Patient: sex F, age 82
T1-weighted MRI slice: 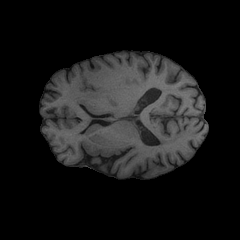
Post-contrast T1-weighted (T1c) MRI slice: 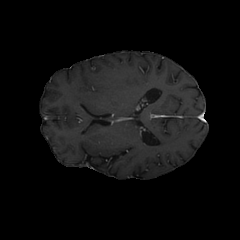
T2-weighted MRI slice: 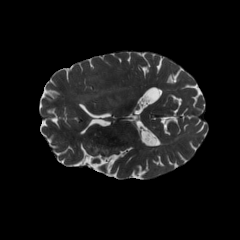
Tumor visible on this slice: yes
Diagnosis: Glioblastoma, IDH-wildtype
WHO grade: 4